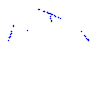
Particle: kaon